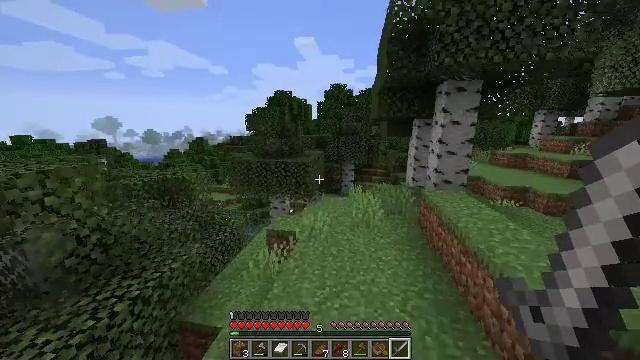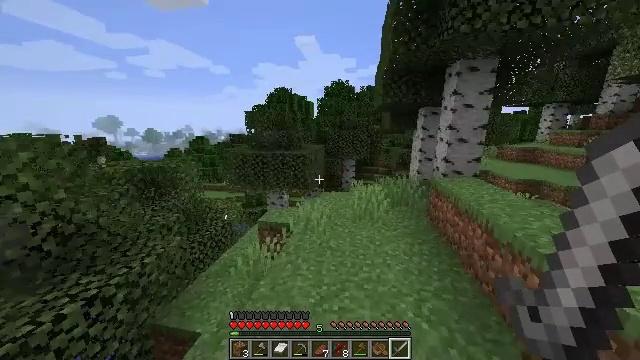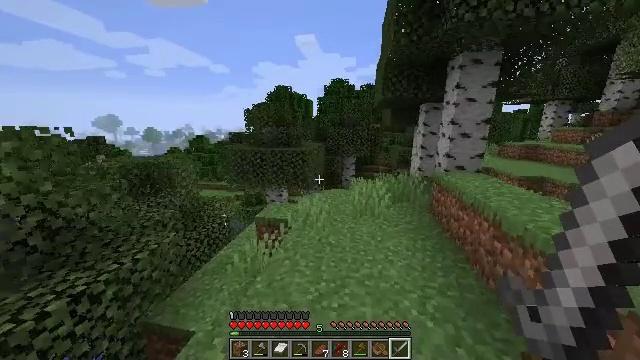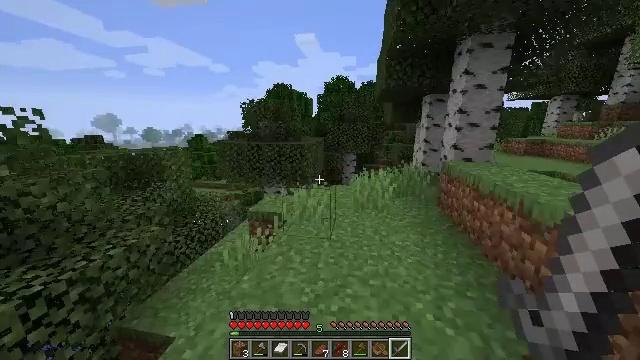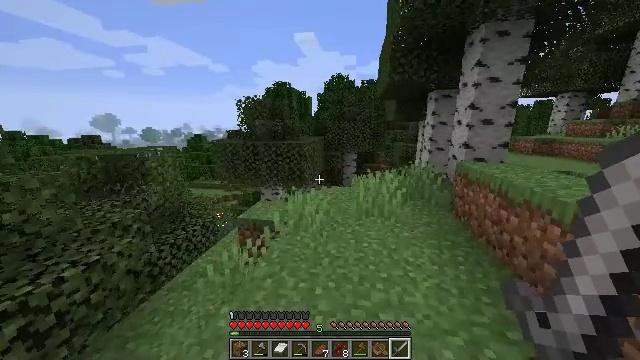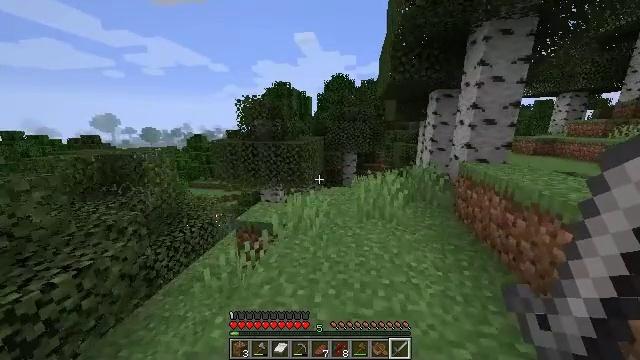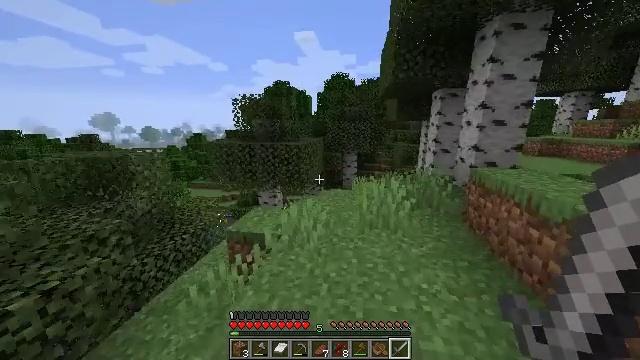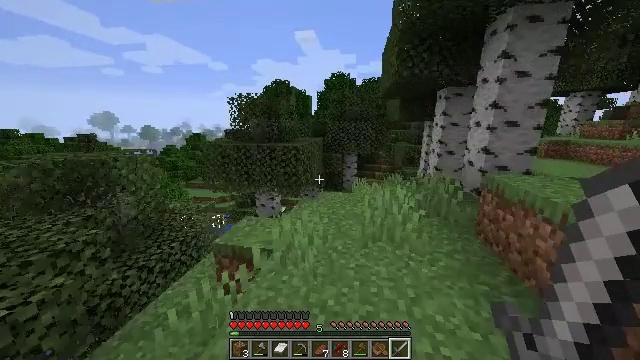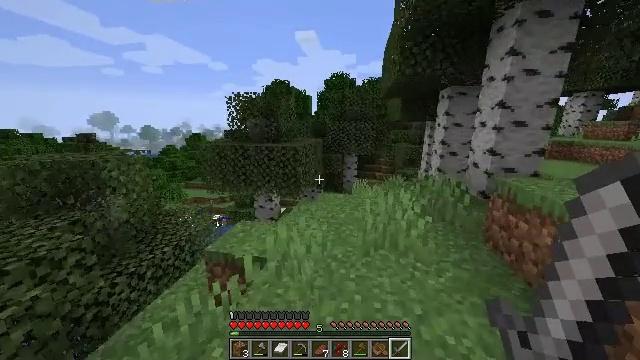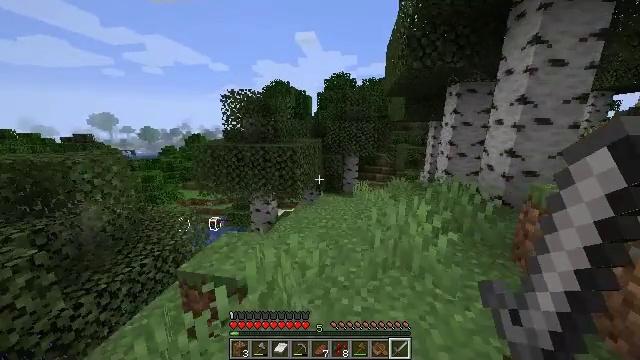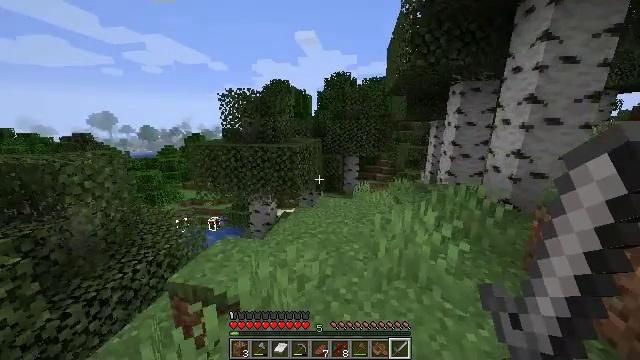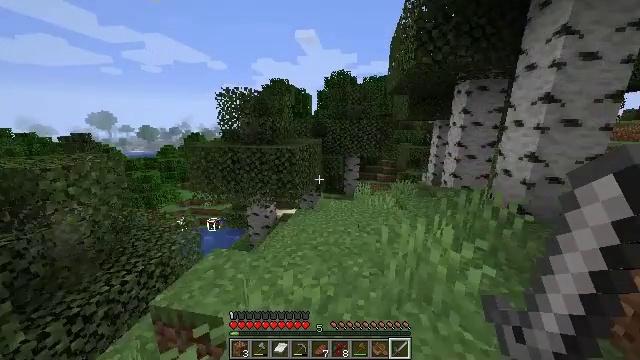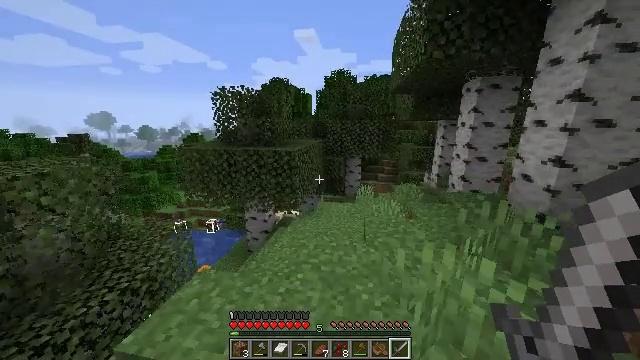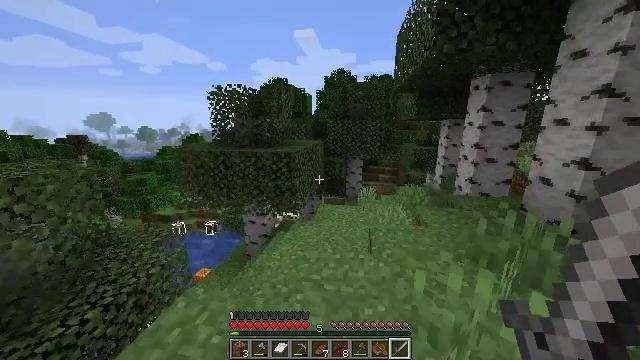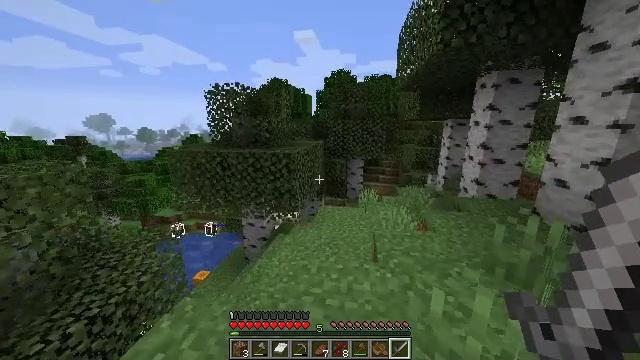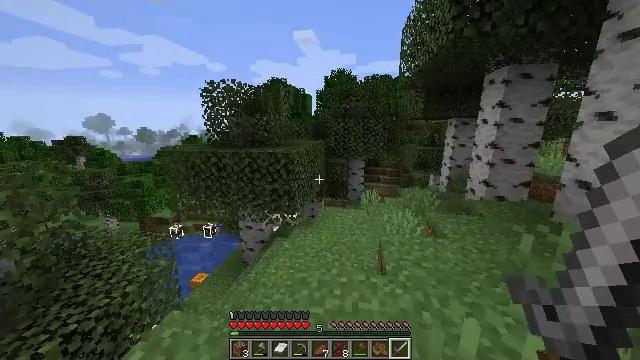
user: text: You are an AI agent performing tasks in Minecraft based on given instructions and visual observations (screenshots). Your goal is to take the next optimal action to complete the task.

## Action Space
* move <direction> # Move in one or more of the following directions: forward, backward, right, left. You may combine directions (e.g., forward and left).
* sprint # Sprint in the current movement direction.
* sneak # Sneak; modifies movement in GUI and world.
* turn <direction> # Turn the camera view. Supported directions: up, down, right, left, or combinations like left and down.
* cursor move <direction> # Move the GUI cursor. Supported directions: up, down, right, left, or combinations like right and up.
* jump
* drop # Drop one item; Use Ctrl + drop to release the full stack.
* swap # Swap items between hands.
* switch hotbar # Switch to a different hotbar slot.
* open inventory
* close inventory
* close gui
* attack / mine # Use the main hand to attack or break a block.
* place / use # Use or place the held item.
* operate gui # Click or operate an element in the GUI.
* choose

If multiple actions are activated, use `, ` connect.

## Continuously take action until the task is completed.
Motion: motion action
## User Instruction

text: Harvest the peony for decoration.
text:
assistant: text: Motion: move forward, sprint
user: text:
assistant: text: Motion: move forward, sprint
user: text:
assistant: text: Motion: move forward, sprint
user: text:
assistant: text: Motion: move forward, sprint
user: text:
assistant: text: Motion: move forward, sprint
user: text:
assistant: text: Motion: move forward, sprint
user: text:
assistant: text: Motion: move forward, sprint
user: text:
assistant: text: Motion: move forward, sprint
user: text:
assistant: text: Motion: move forward, sprint
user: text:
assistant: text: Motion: move forward, sprint
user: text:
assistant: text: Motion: move forward, sprint
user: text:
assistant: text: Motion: move forward, sprint
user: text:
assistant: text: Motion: move forward, sprint
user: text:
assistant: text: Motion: move forward, sprint
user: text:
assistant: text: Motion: move forward, sprint
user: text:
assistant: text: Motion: move forward, sprint
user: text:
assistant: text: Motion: move forward, sprint, turn right
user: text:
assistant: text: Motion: move forward, sprint
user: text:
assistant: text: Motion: move forward, sprint
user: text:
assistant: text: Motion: move forward, sprint
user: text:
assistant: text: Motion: move forward, sprint
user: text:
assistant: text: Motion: move forward, sprint
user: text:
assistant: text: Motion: move forward, sprint
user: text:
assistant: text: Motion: move forward, sprint
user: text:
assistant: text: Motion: move forward, sprint
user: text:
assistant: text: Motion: move forward, sprint
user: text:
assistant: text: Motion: move forward, sprint
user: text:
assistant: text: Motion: move forward, sprint, turn right
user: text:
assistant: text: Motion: move forward, sprint, turn right and down
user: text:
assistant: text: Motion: move forward, sprint, turn right